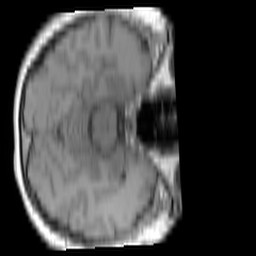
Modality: T1w
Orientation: axial
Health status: ill
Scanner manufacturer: siemens
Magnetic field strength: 3 T
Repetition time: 0.4 s
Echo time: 0.00246 s